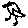
Label: bird